Question: I don't know, what's name have this control, but I want hide it:

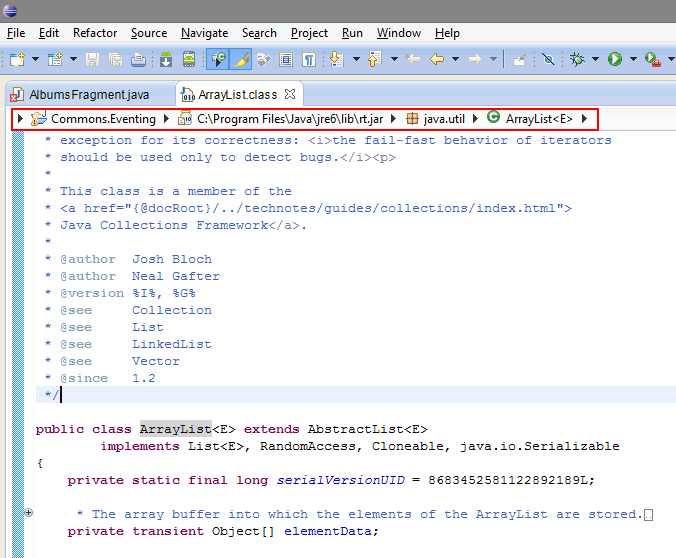
Answer: find the "Toggle Breadcrumb" icon on the toolbar..
hope it helps...